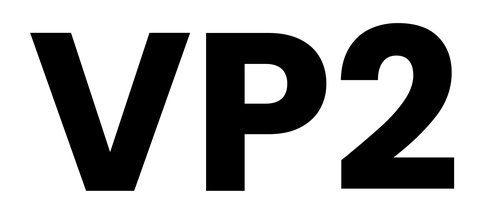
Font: Poppins-Bold